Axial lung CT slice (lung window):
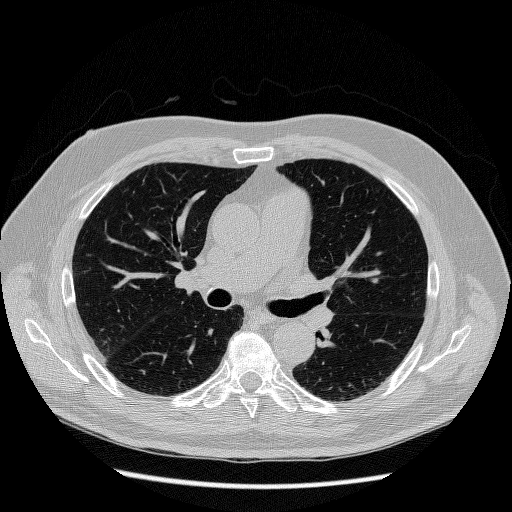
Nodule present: no